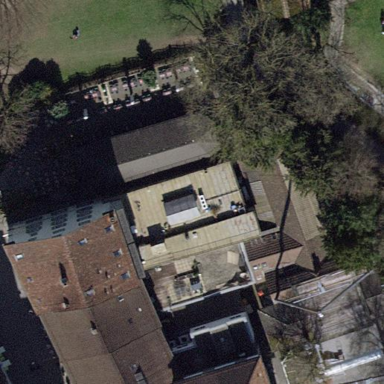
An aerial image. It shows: Part of building.